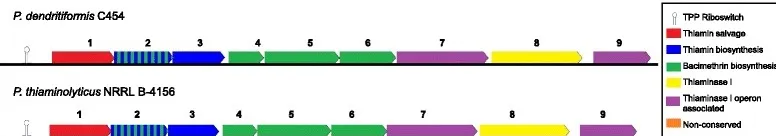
Putative thiaminase I operons in the three 10.1601/nm.5109 species. Annotations of conserved genes shared amongst the three species are as follows (1) thiM; (2) thiD; (3) thiE; (4) glycosyltransferase; (5) thymidylate synthase; (6) methyltransferase; (7) yzgD NUDIX hydrolase; (8) thiaminase I and (9) HAD hydrolase. Three genes in 10.1601/nm.5116 B23460 that are not conserved include a putative transcriptional regulator and two genes of unknown function. The operons may be under the control of a putative thiamin pyrophosphate binding riboswitch, upstream of thiM. Genes are color-coded based on proposed functions.
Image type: chart (chart)